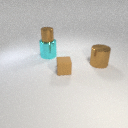
small brown metal cylinder above large cyan metal cylinder